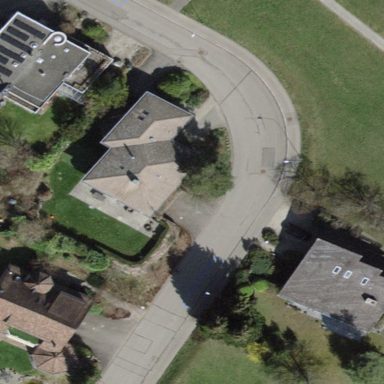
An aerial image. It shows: Semidetached house with hipped roof.